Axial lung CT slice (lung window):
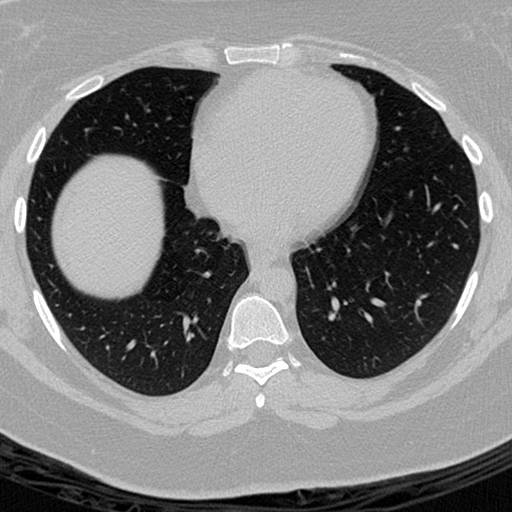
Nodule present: no